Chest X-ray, PA view. Patient: 24 years old, sex F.
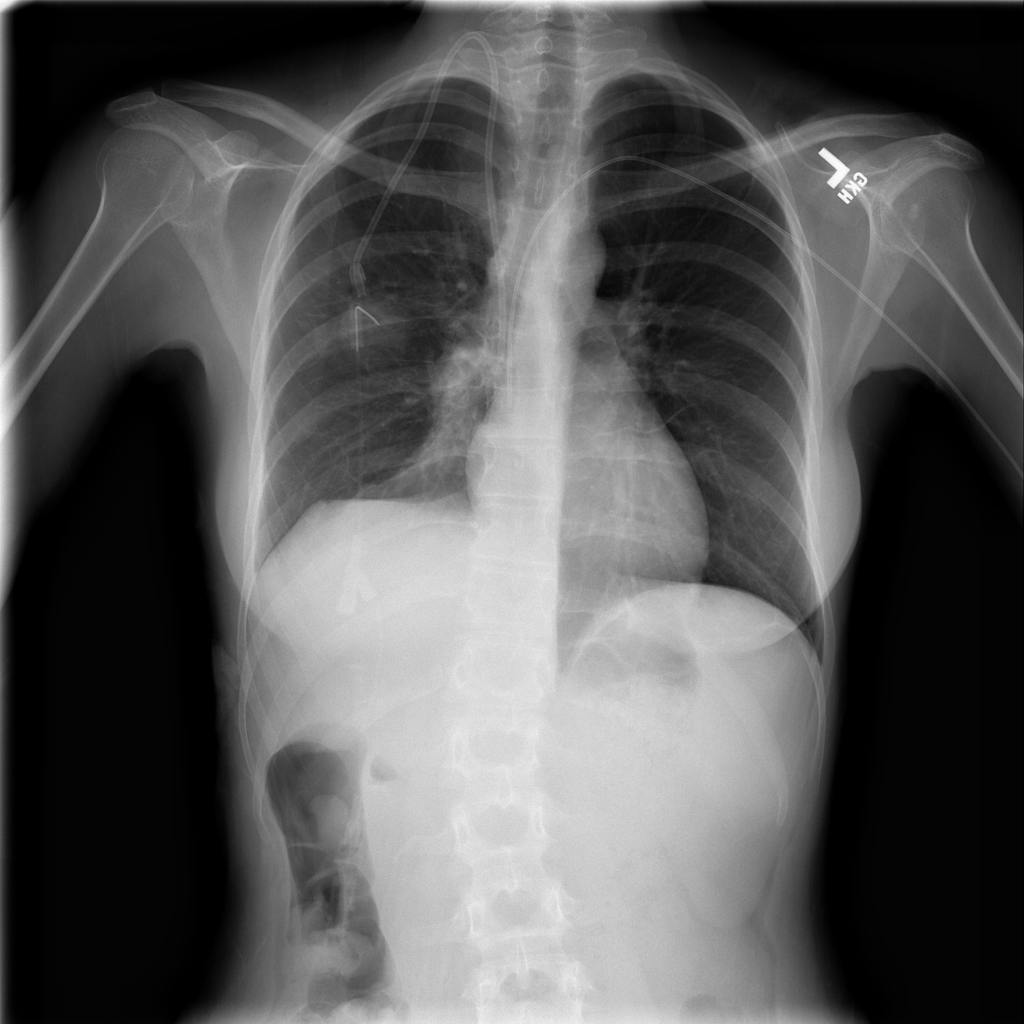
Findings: Pneumothorax